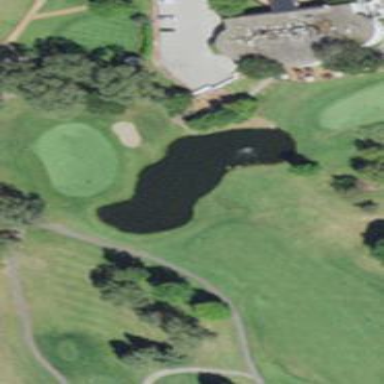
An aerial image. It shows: Pond surrounded by natural water.